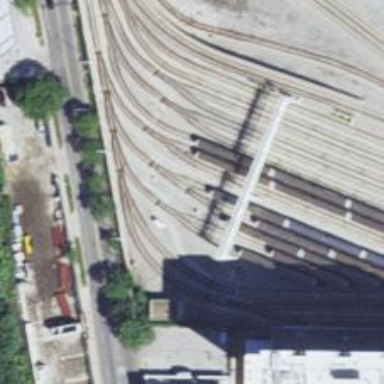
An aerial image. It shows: Yard area with electrified rail tracks.